Interaction volume radius: 10 \u00c5
Interaction volume height: 10 \u00c5
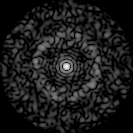
Disorder parameter: 0.8181